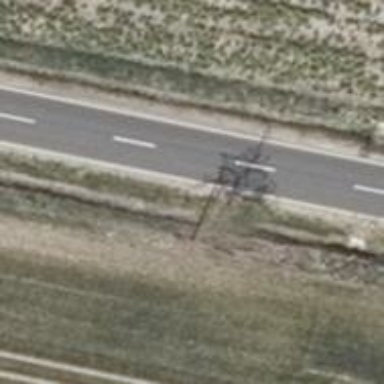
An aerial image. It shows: Power pole.